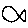
Label: fish